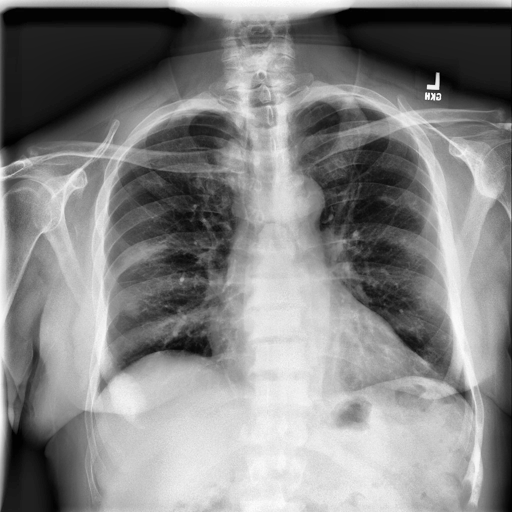
Finding: NORMAL